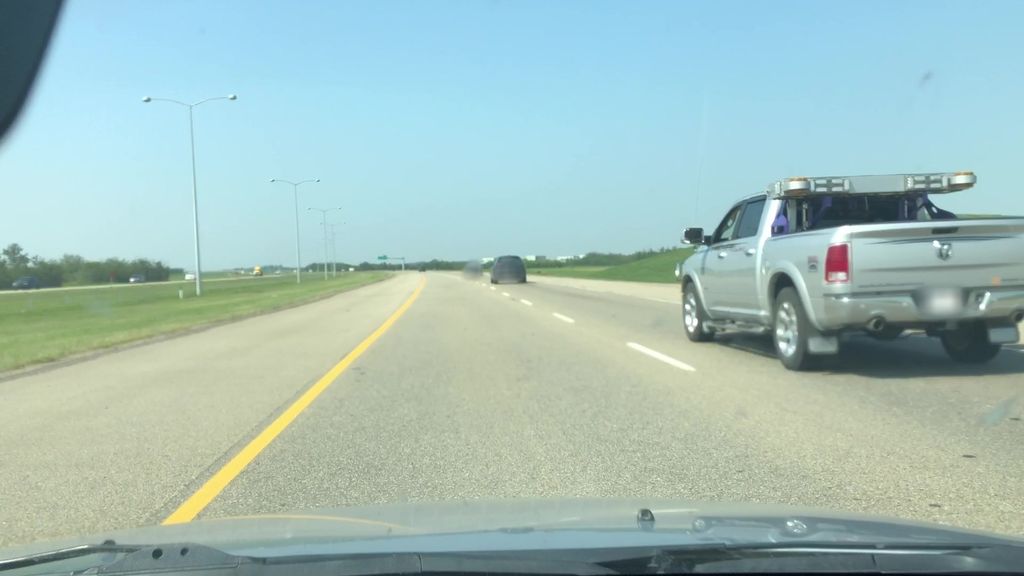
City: edmonton